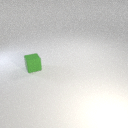
small green rubber cube